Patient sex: M
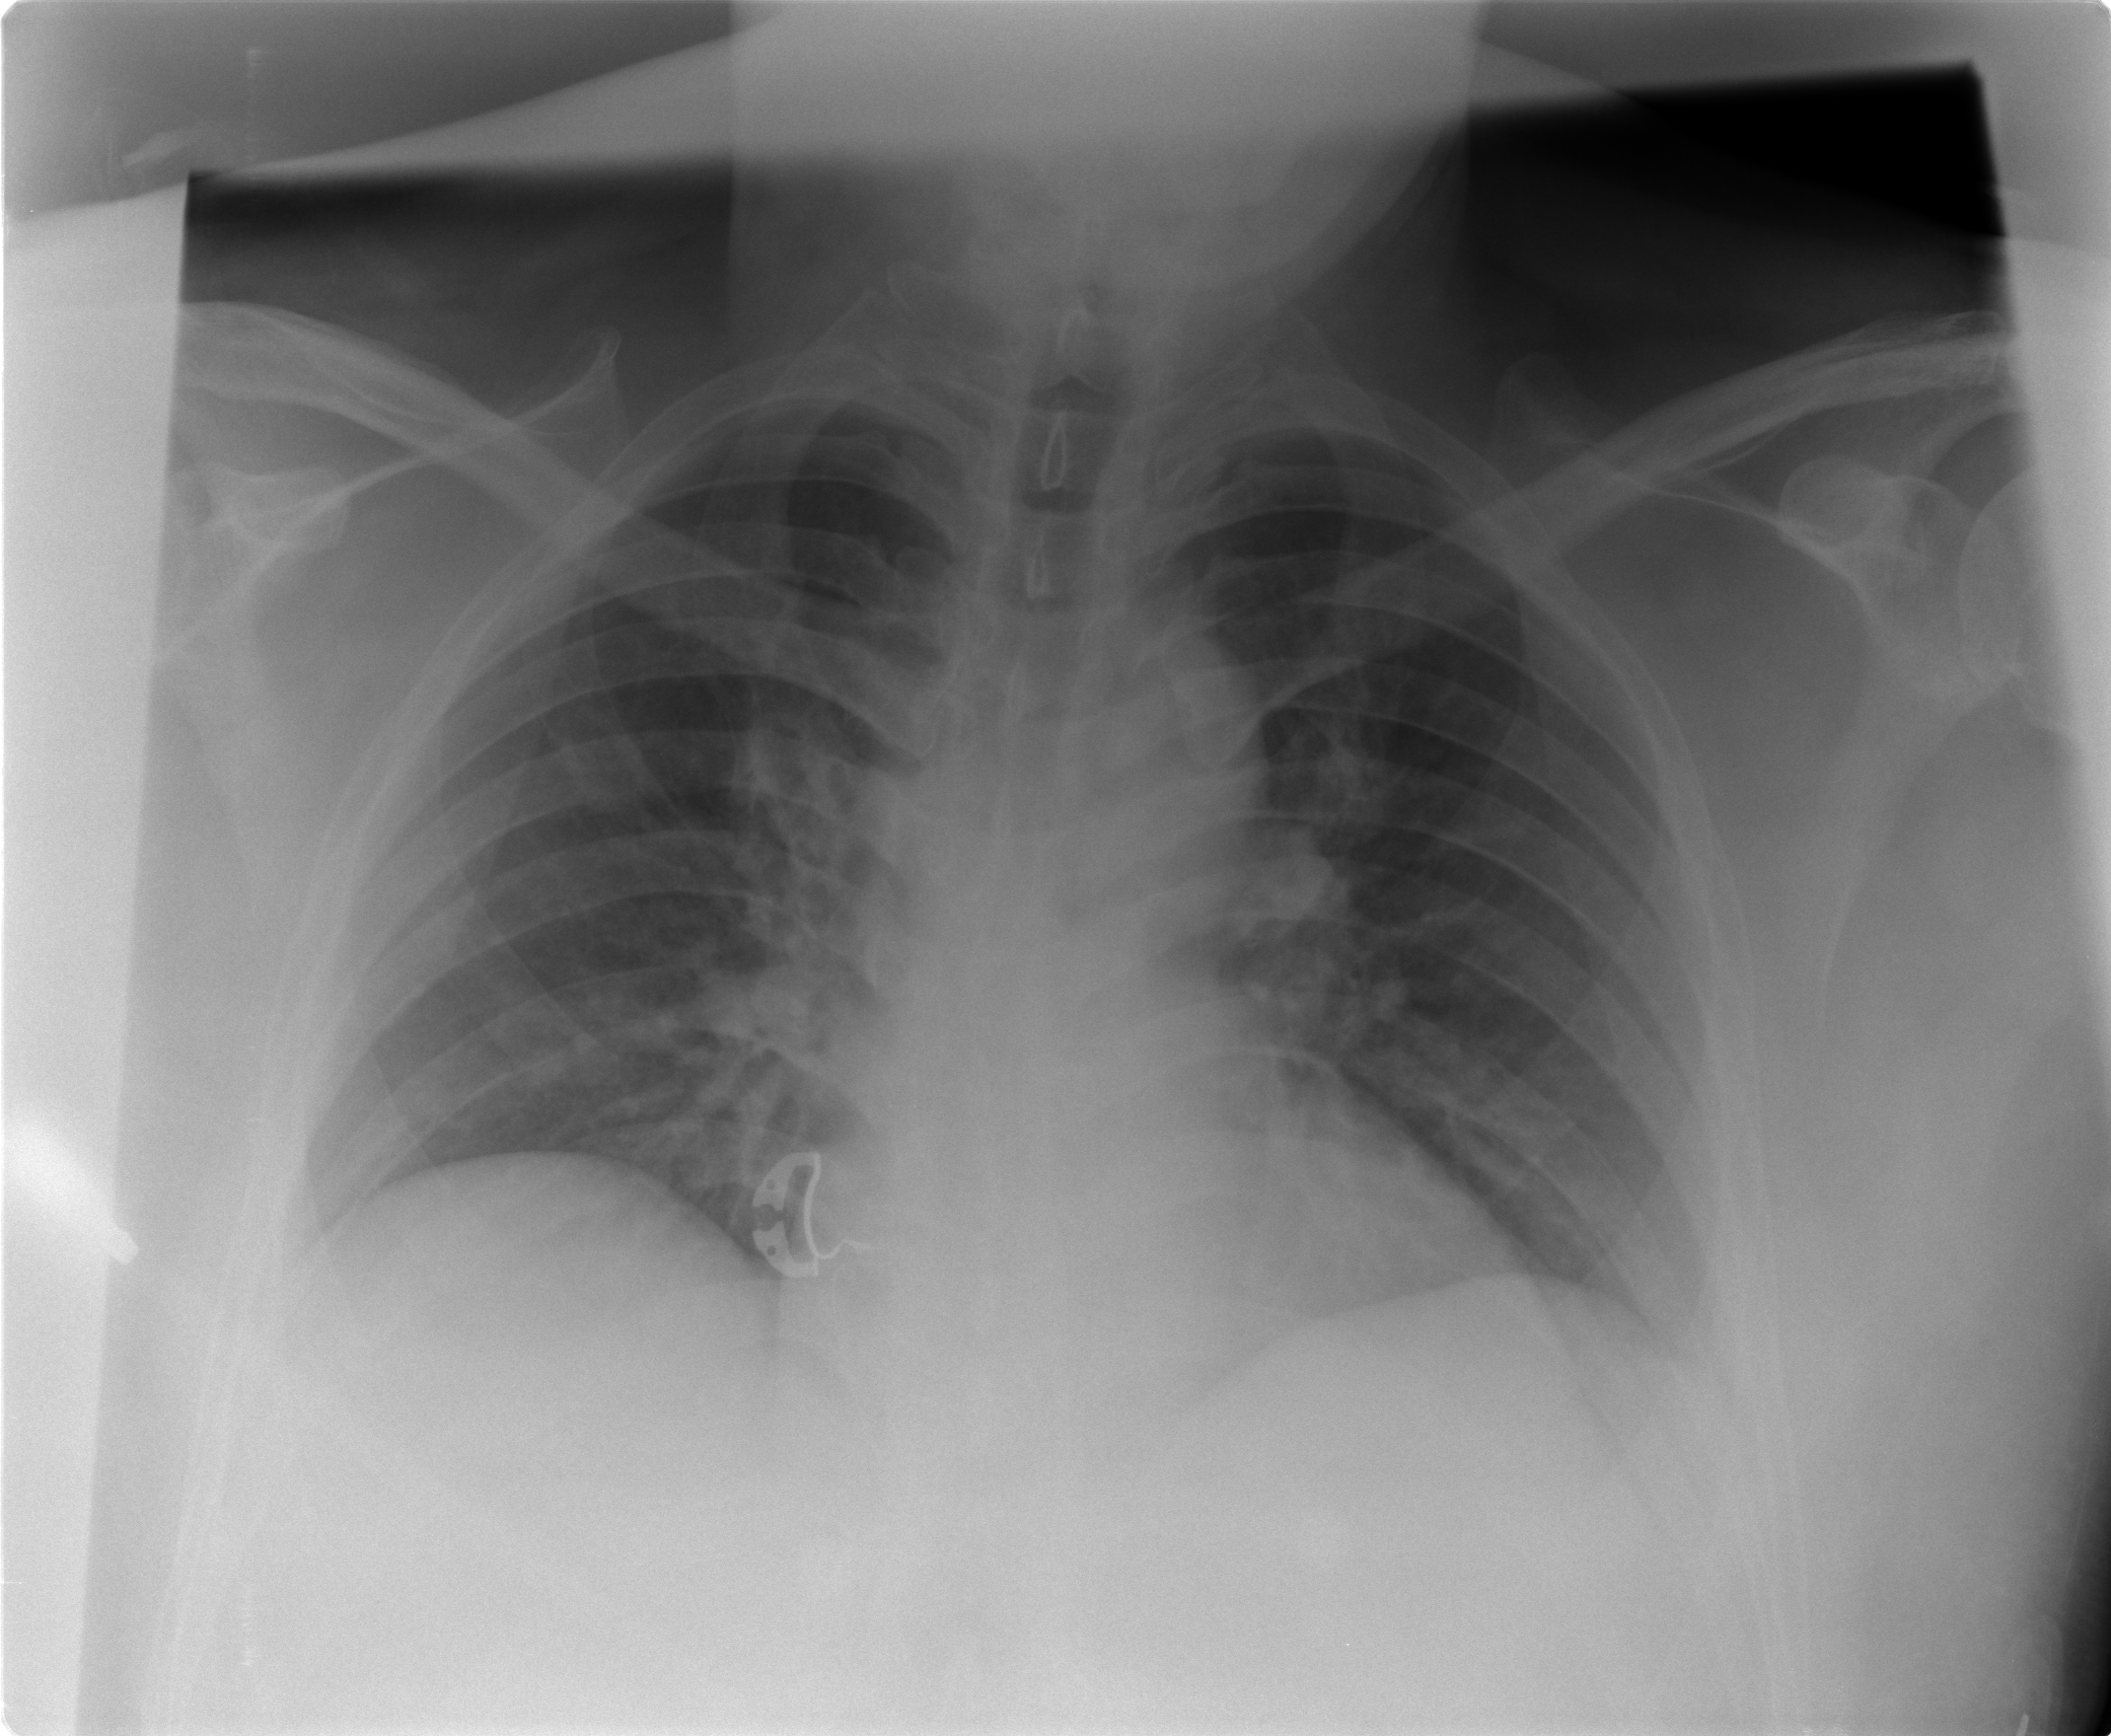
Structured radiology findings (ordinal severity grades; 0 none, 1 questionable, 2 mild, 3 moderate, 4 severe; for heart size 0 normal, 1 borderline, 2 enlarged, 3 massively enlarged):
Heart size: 1
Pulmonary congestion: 1
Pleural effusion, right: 0
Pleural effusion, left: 0
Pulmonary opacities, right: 0
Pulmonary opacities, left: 0
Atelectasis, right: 1
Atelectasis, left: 1